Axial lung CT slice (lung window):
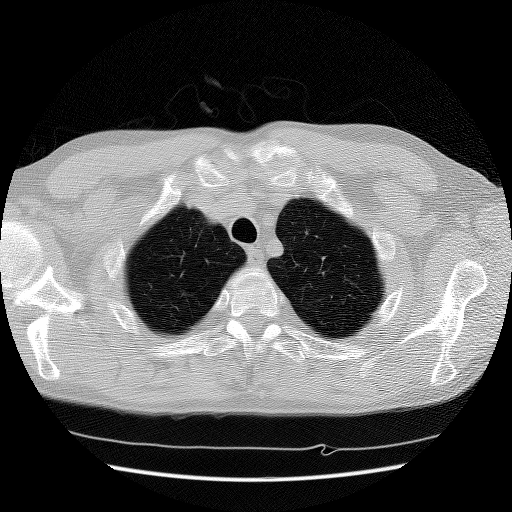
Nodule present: no